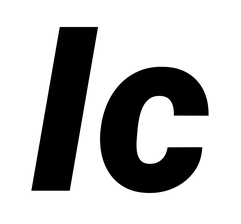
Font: Roboto-Italic_Black_Italic